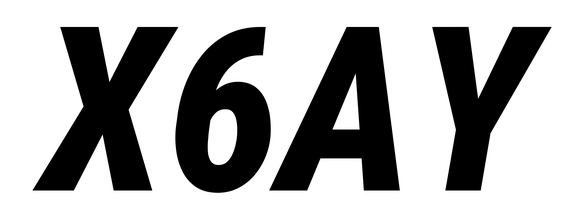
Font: Roboto-Italic_Condensed_ExtraBold_Italic